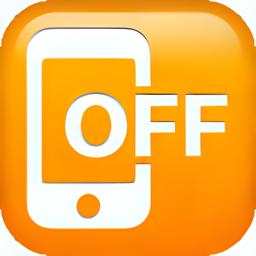
Name: mobile phone off
Emoji: 📴
Group: Symbols
Sub-group: av-symbol